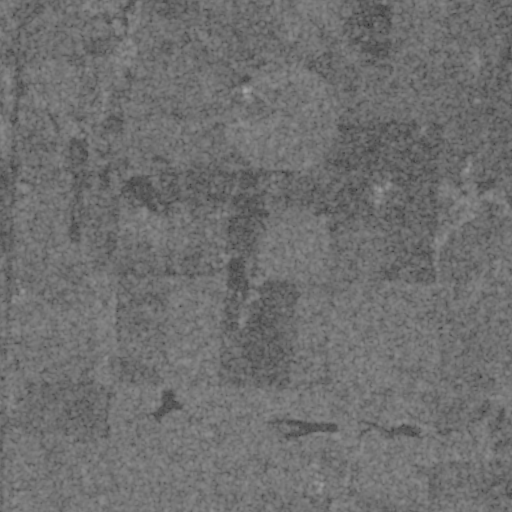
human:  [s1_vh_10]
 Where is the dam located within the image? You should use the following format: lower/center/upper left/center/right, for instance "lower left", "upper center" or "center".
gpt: The dam is located in the lower right of the image.
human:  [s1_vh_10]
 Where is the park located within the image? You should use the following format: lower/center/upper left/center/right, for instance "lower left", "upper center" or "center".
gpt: There is no park in the image.

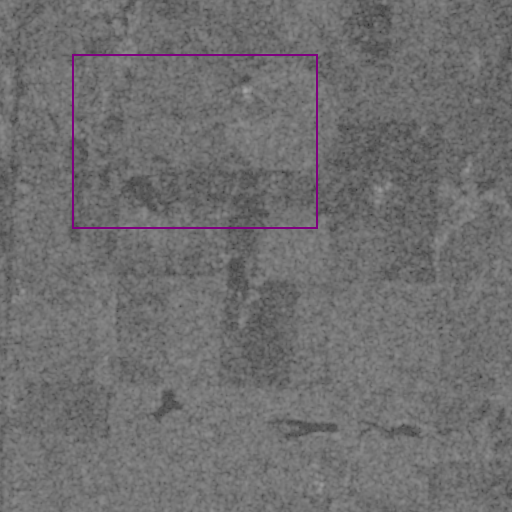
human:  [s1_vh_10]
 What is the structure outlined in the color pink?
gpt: There is no pink outline.
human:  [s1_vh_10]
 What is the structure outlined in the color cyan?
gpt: There is no structure outlined in cyan.